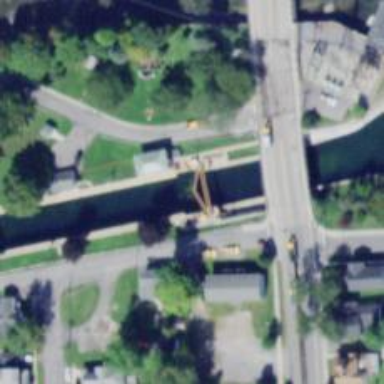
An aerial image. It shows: Lock gate on waterway.